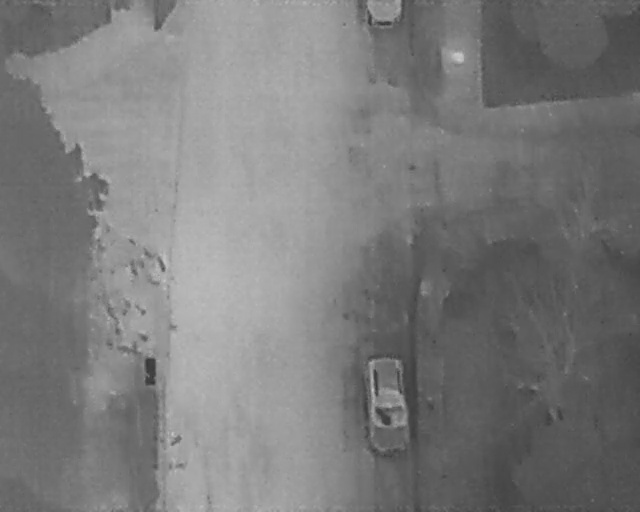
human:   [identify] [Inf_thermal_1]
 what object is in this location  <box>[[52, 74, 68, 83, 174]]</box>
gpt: <ref>1 large car at the bottom</ref>